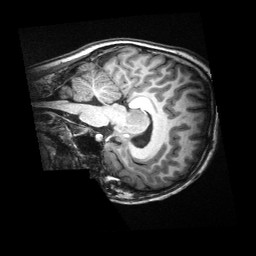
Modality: T1w
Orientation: sagittal
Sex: male